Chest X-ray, PA view. Patient: 37 years old, sex M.
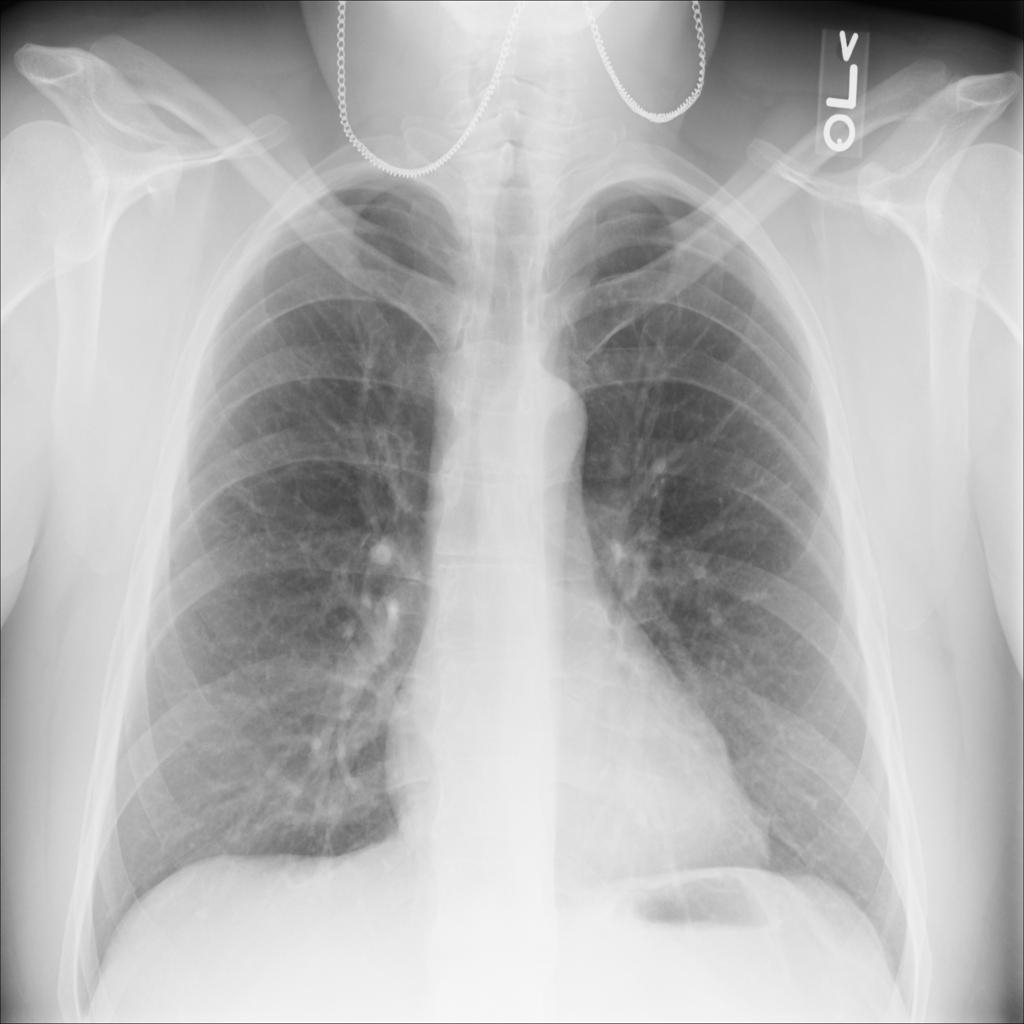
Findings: No Finding